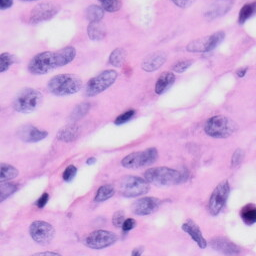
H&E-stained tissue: Skin